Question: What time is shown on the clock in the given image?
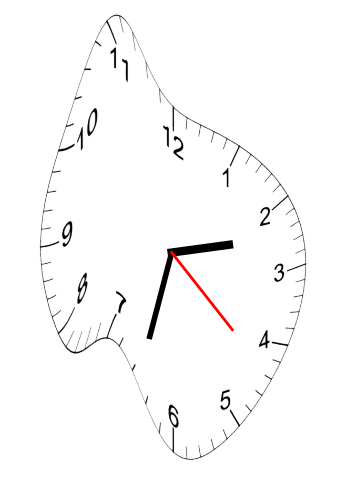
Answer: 02:32:22